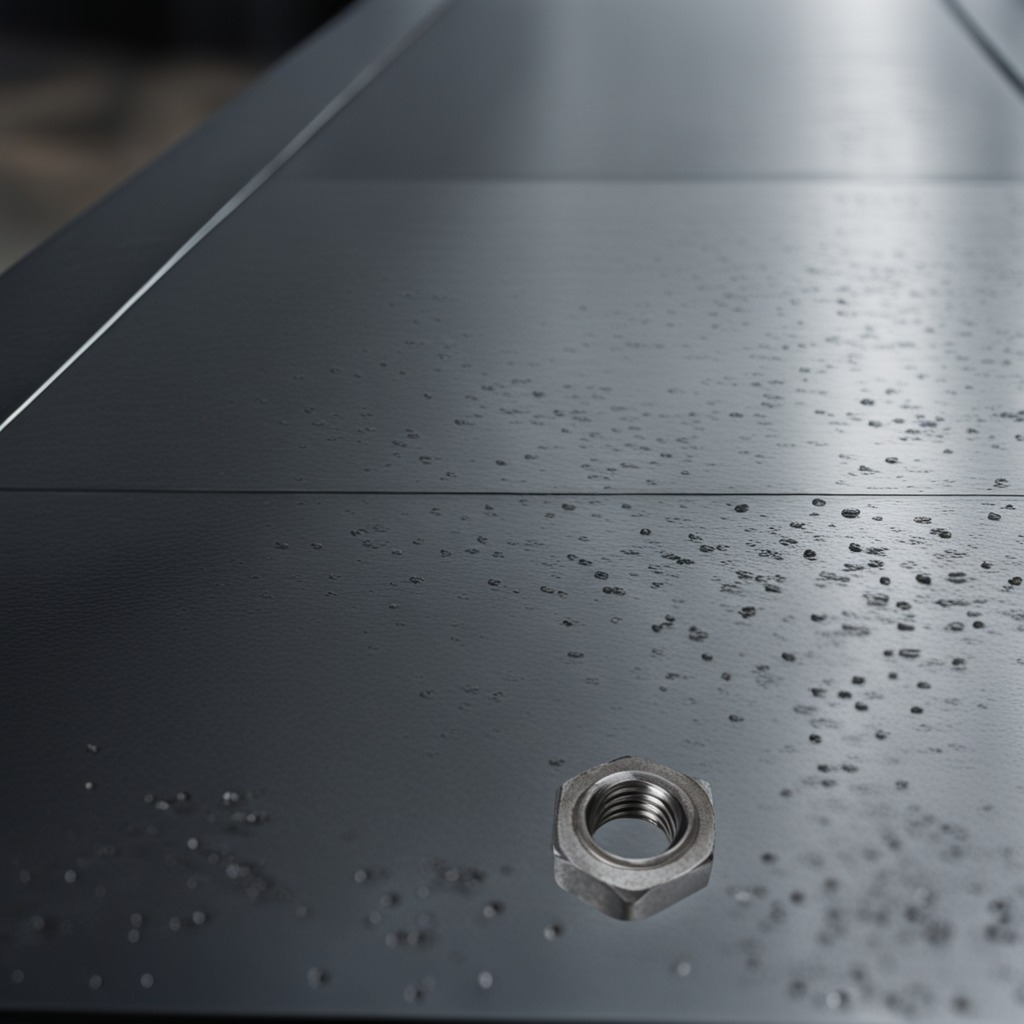
A metal nut is lying on the cold steel table in a mining workshop.